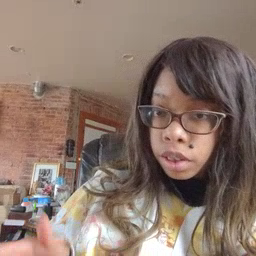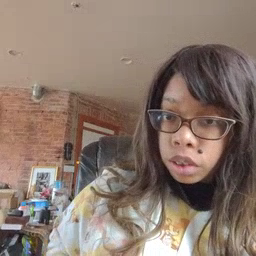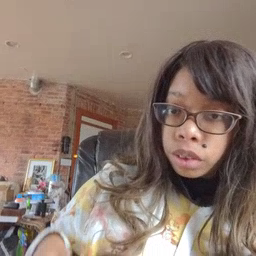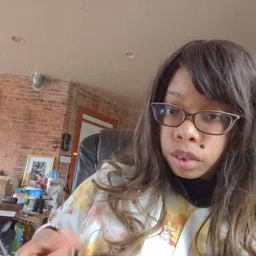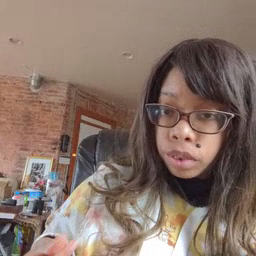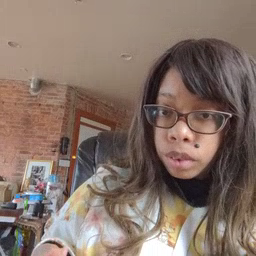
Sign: puppy